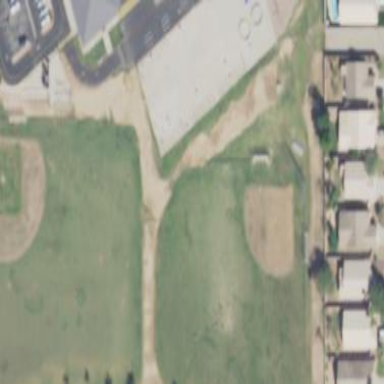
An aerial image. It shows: Basketball court on leisure land pitch.